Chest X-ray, PA view. Patient: 46 years old, sex F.
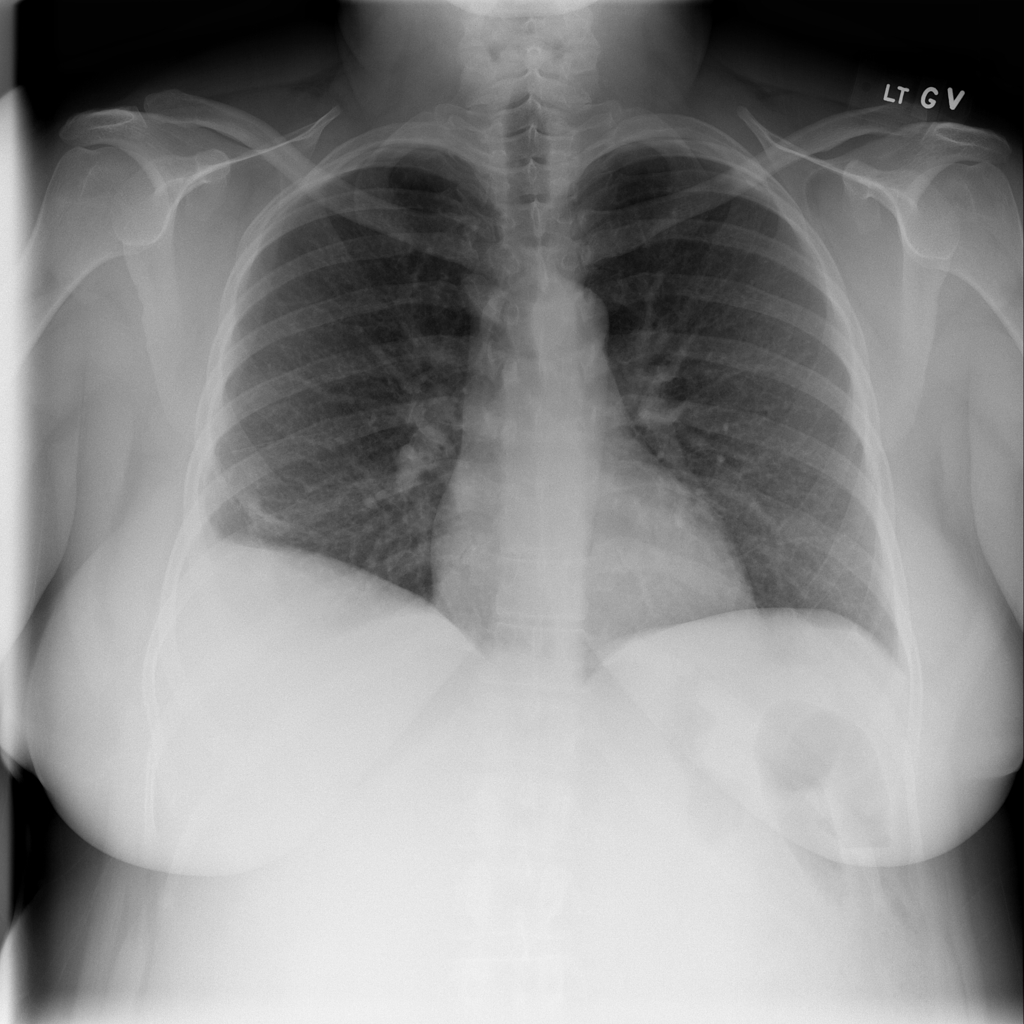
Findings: No Finding